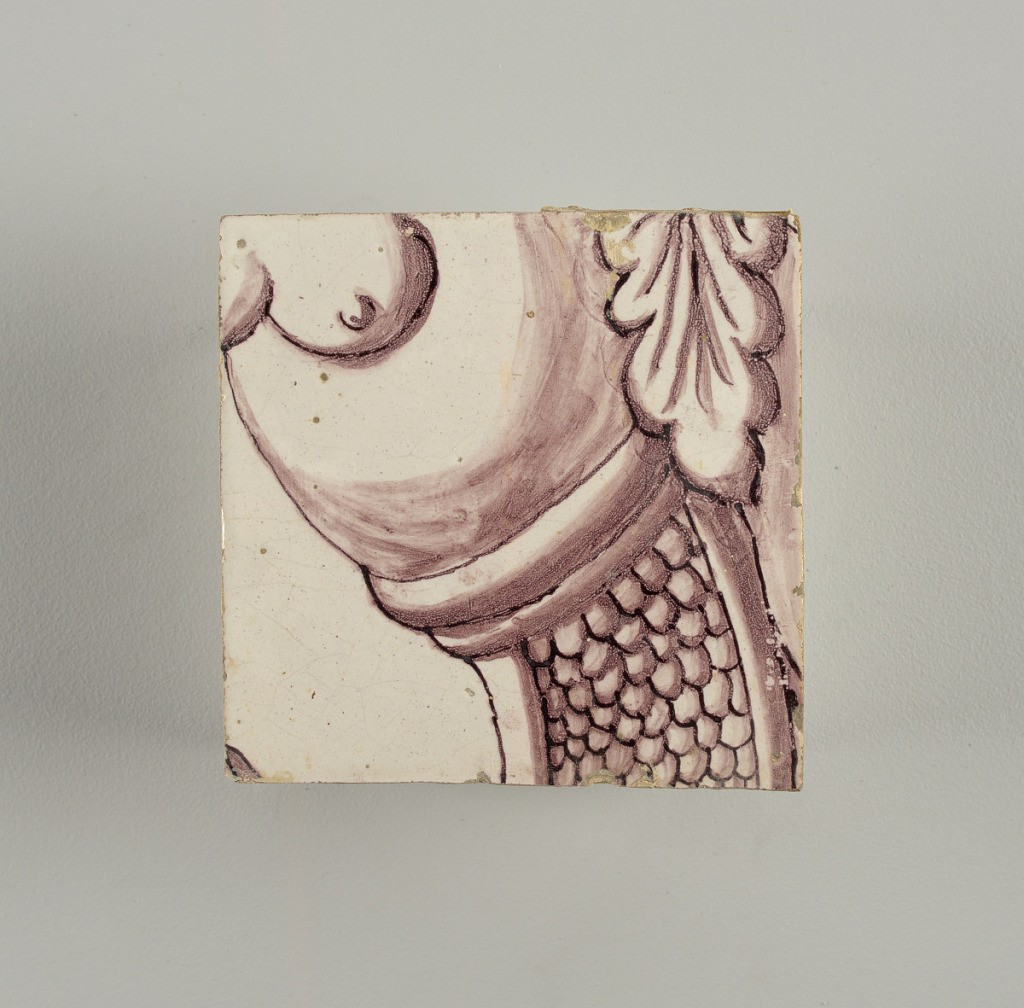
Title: Tile
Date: ca. 1725
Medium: Tin-glazed earthenware, underglaze manganese decoration
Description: Tile from upright rectangular panel of tiles; dark purple (manganese) on white ground showing arched framework; oval cartouche bearing double monogram (probably Lubert Adolf Torck), supported by pair of nude amors; pair of small amors holding crown above, borne by pair of female terms; surrounded by leafscrolls and foliations, with pair of flower-filled urns; top center, lunetted amor's head pendented with rosetted lattice cartouche.

To be used in Rozendaal Castel. Intended to be viewed inset into a wall- indicated by the inclusion of a trompe-l'oeil marbleized edge that surrounds three sides of the panel.